Field crop: tomato
Growth stage: 1
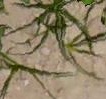
Species: cyperus